Question: This is the image I have:

How do I centre the black circle, I have tried a number of ways, best has been using absolute, but i cannot make it responsive.
Its on <URL>
And here is the code:
'''
<div class="main">
<div class="center"></div>
<div class="leftTop"></div>
<div class="rightTop"></div>
<div class="leftBottom"></div>
<div class="rightBottom"></div>
</div>
'''
'''
.main {
position:relative;
width:100%;
height:100%;
}
.rightTop {
float:right;
background-color:red;
min-width:50%;
height:250px;
}
.leftTop {
float:left;
background-color:blue;
min-width:50%;
max-width:50%;
height:250px;
}
.rightBottom {
float:right;
background-color:yellow;
min-width:50%;
height:250px;
}
.leftBottom {
float:left;
background-color:orange;
min-width:50%;
max-width:50%;
height:250px;
}
.center {
position:absolute;
left: 50%;
top: 50%;
height:400px;
background-color:black;
width:400px;
border-radius:50%;
}
'''
As I have said above, I have managed to centre it using 'LEFT, TOP' but it is not responsive. Also it's not '50%' as I would expect.
Any ideas what it is i am doing incorrectly ?
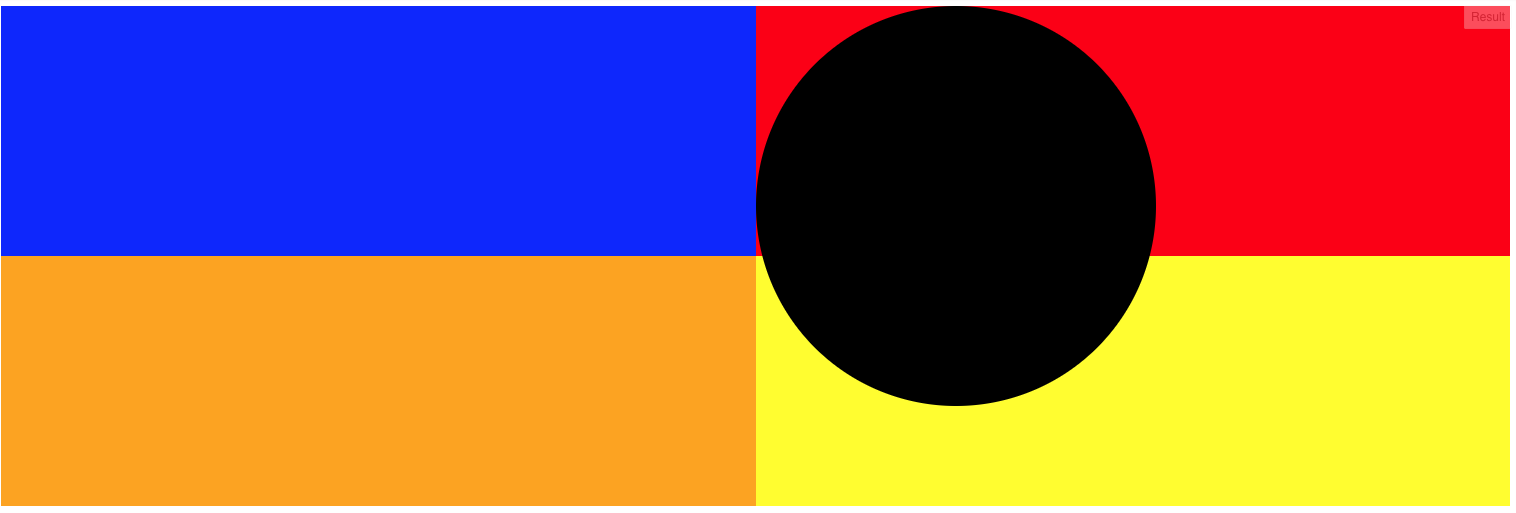
Answer: You could use 'positioning' for this (getting rid of those inefficient and horrible 'float' elements), in combination with the 'calc' css3 property.
You may also be interested in using 'vw' units, in which I have used to make the circle responsive to the width of the screen:
'''
html,
body {
margin: 0;
padding: 0;
}
.wrap {
margin: 5vw;
height: 80vh;
width: 90vw;
display: inline-block;
position: relative;
}
.wrap div {
position: absolute;
height: 50%;
width: 50%;
}
.wrap .red {
background: tomato;
top: 0;
left: 0;
}
.wrap .yellow {
background: yellow;
top: 0;
left: 50%;
}
.wrap .green {
background: lime;
top: 50%;
left: 0;
}
.wrap .blue {
background: cornflowerblue;
top: 50%;
left: 50%;
}
.wrap .black {
background: black;
height: 20vw;
width: 20vw;
border-radius: 50%;
top: -webkit-calc(50% - 10vw);
top: calc(50% - 10vw);
left: -webkit-calc(50% - 10vw);
left: calc(50% - 10vw);
}
'''
'''
<div class="wrap">
<div class="red"></div>
<div class="yellow"></div>
<div class="green"></div>
<div class="blue"></div>
<div class="black"></div>
</div>
'''